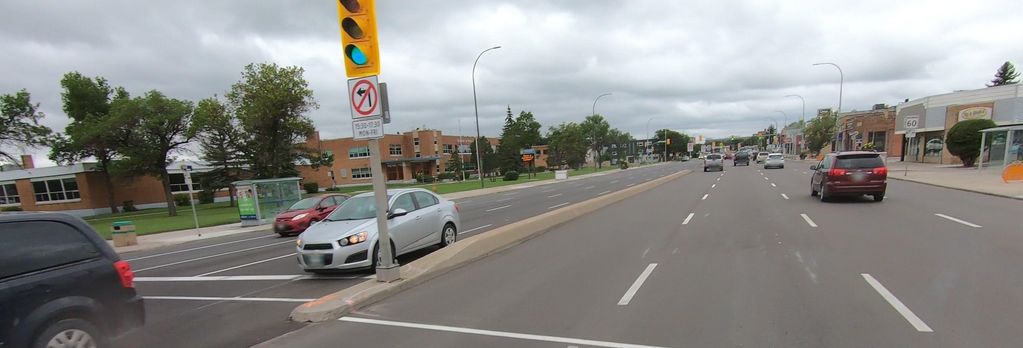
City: winnipeg